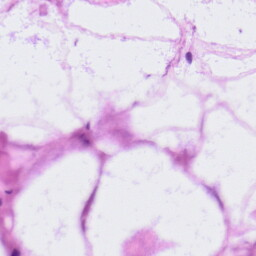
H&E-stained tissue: LymphNode